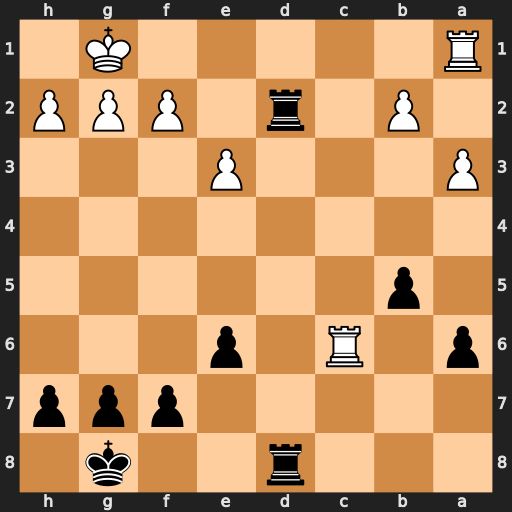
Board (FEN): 3r2k1/5ppp/p1R1p3/1p6/8/P3P3/1P1r1PPP/R5K1
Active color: b
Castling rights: -
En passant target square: -
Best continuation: Rd1+ Rxd1 Rxd1#